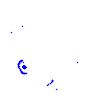
Particle: proton